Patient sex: F
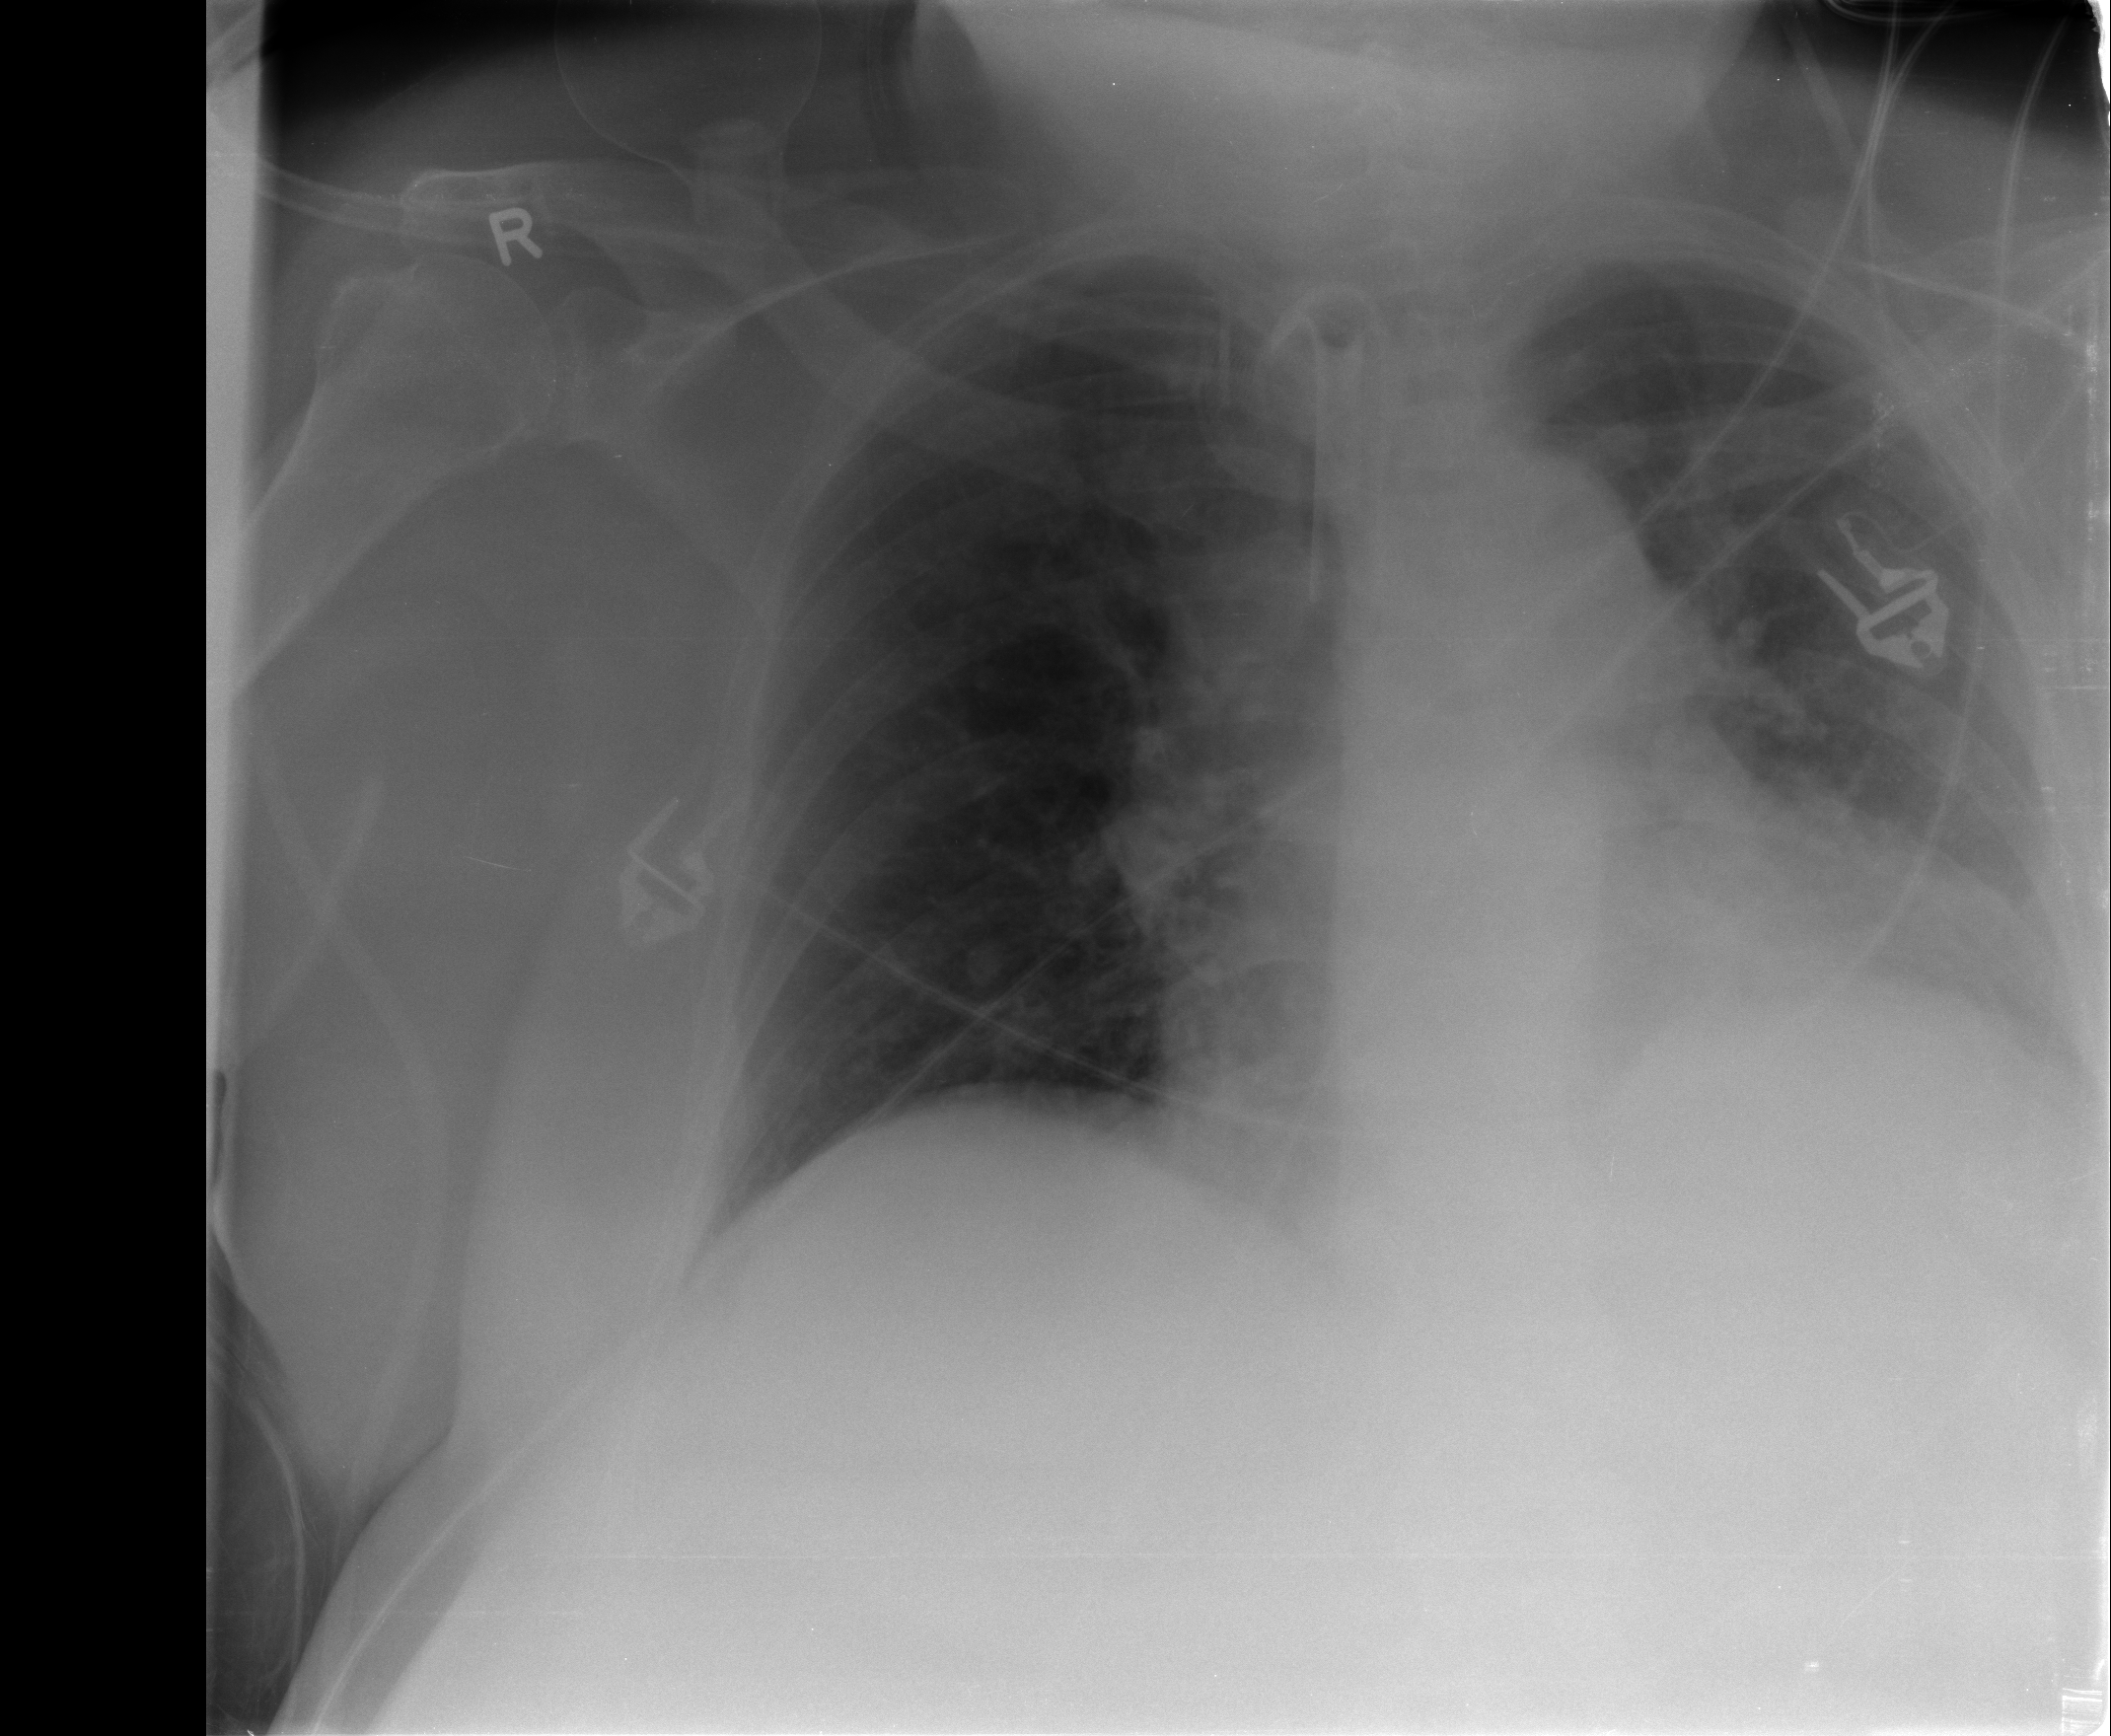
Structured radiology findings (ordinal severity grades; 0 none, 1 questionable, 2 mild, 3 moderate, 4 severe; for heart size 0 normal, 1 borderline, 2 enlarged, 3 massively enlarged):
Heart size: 1
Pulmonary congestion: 2
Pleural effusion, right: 0
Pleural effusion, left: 2
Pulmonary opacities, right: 1
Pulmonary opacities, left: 2
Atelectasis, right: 0
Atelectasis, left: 2